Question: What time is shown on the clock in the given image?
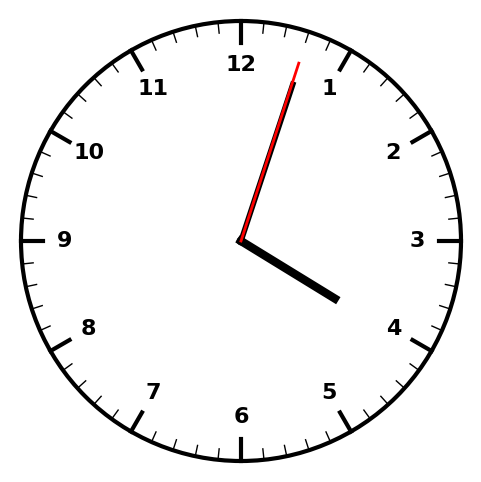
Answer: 04:03:03